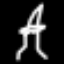
Label: The Eiffel Tower